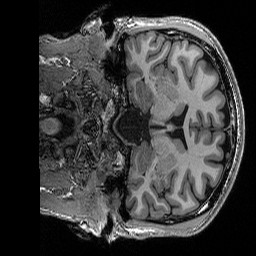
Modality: T1w
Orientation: coronal
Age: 26
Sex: male
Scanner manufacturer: siemens
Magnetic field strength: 3 T
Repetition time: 2.53 s
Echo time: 0.0033 s